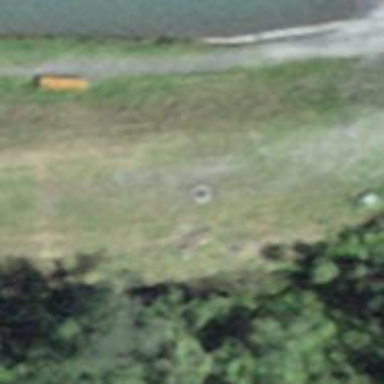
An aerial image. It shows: Bench.